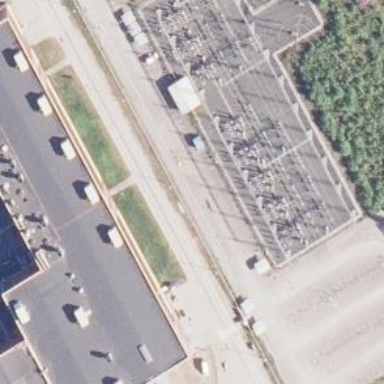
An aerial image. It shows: Power substation enclosed by fence.